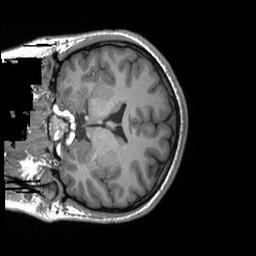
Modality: T1w
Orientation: coronal
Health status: ill
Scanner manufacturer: siemens
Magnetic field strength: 3 T
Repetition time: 2.3 s
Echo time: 0.00243 s